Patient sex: F
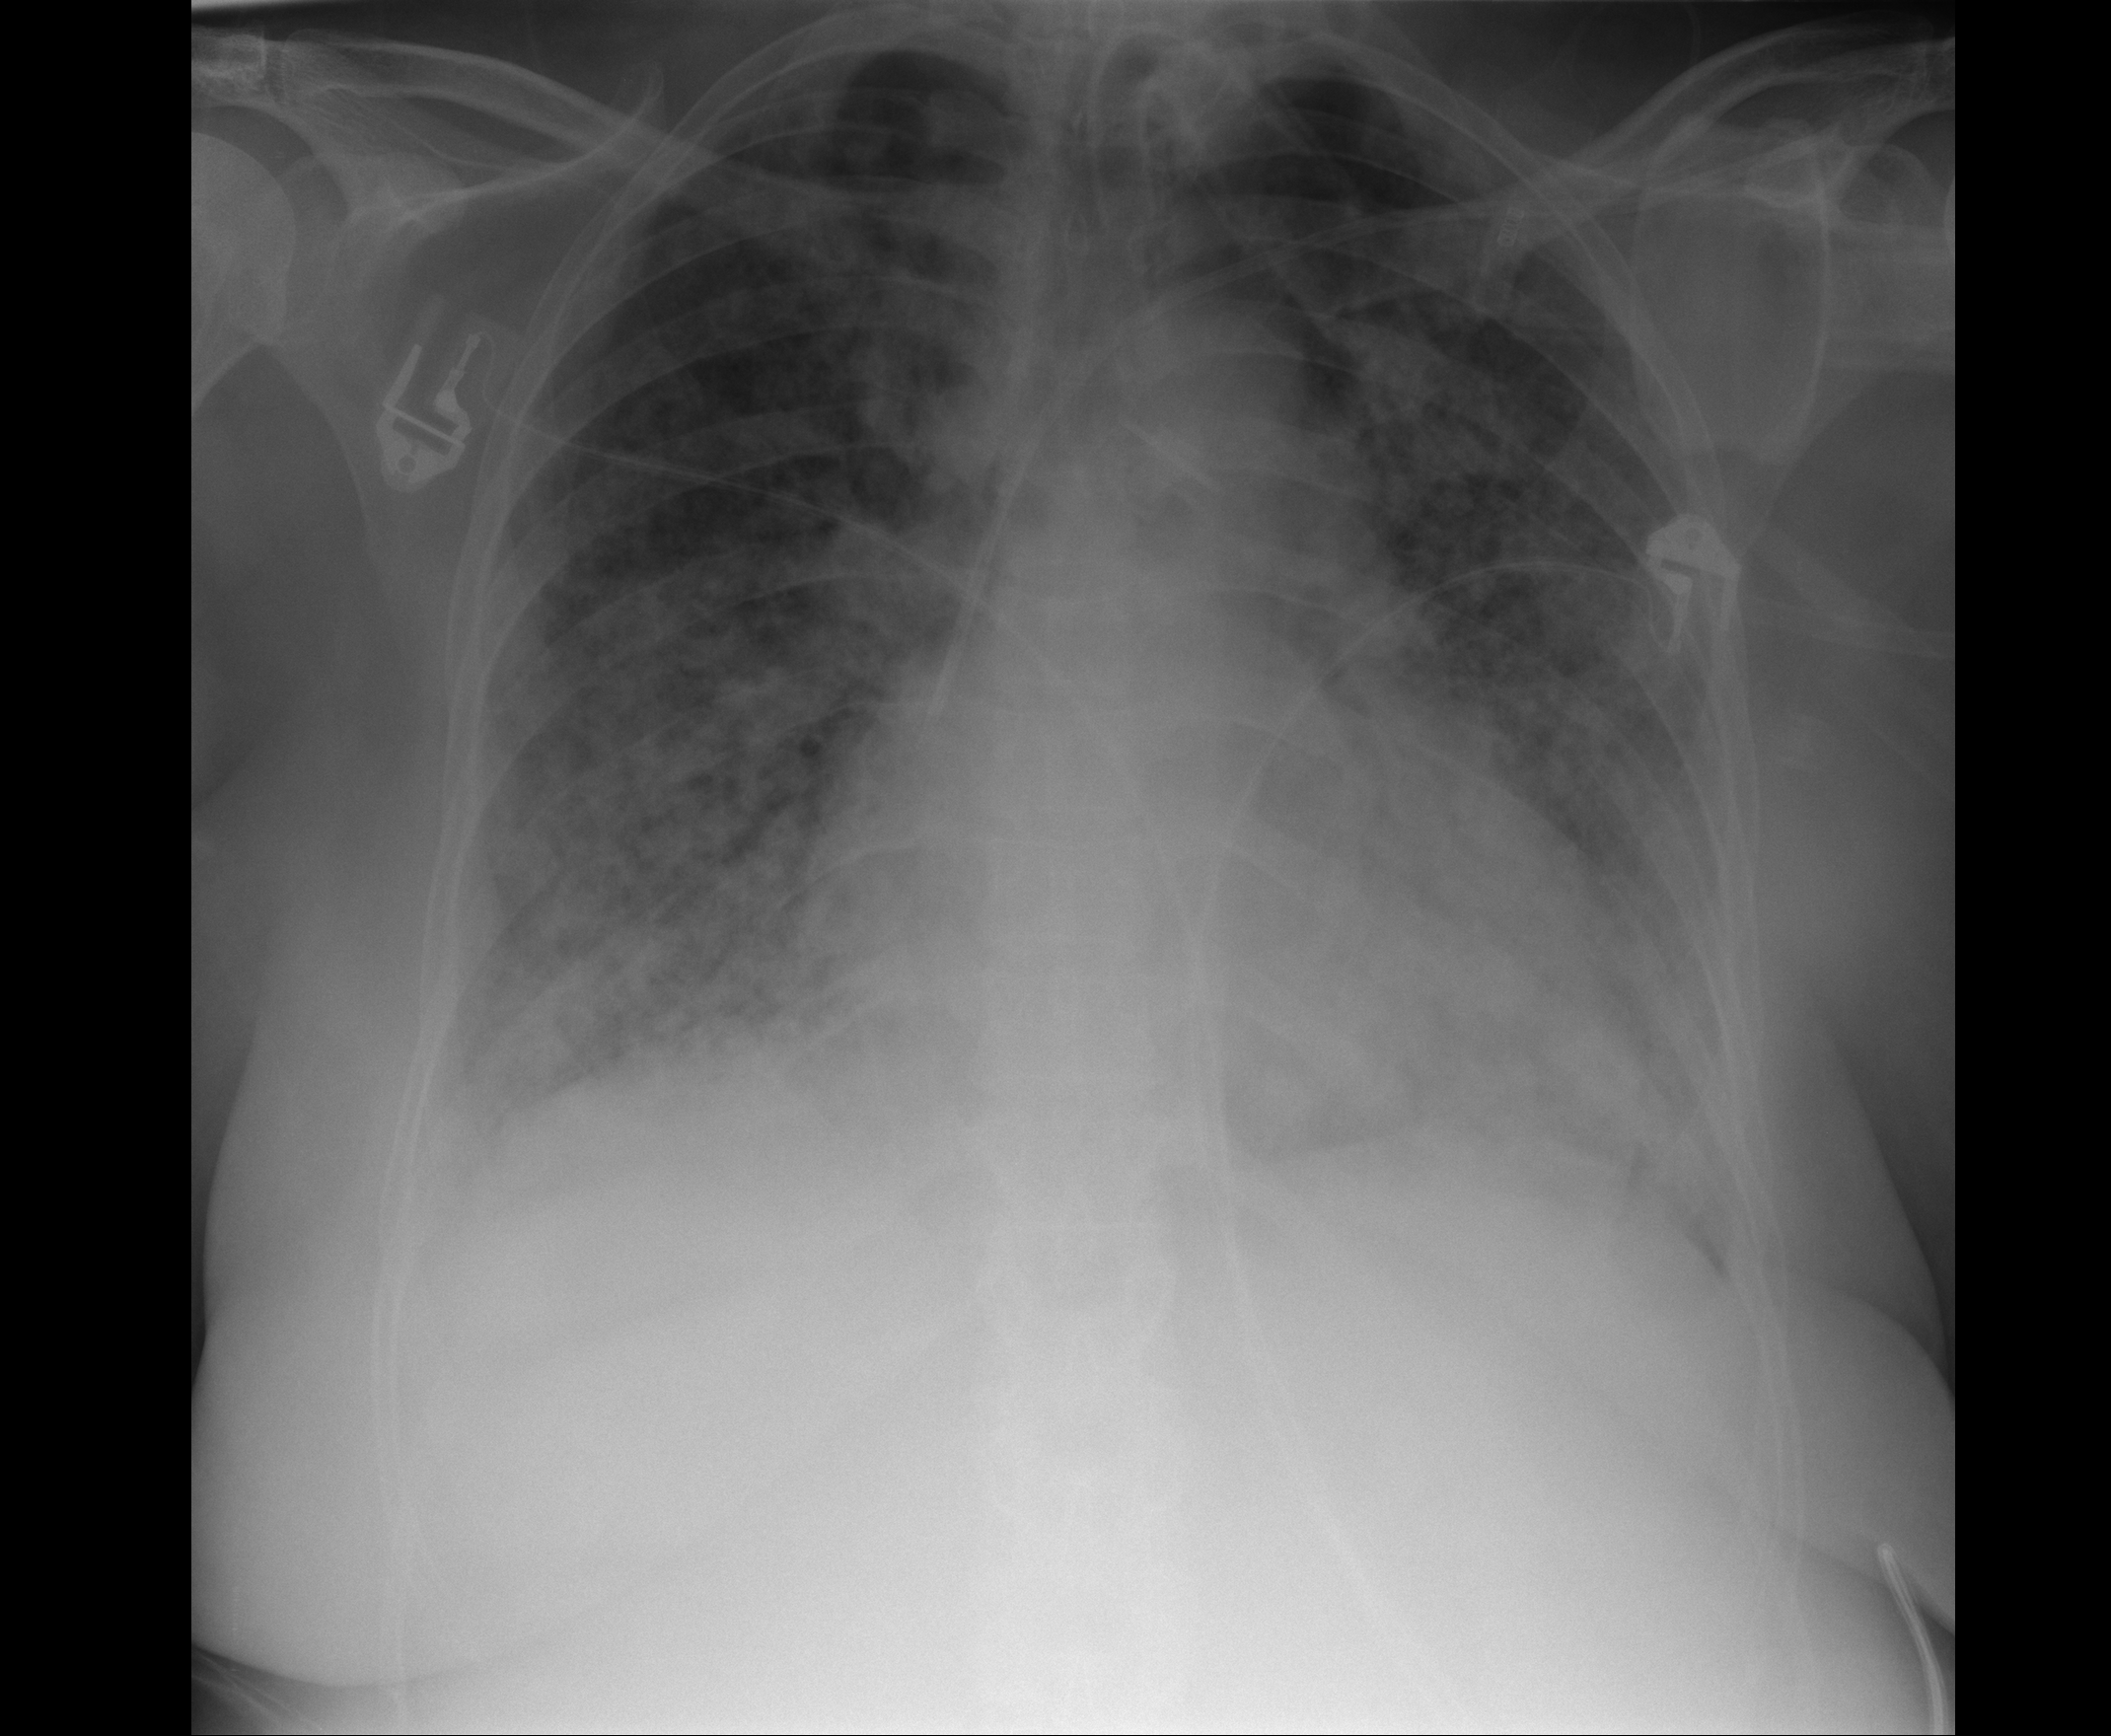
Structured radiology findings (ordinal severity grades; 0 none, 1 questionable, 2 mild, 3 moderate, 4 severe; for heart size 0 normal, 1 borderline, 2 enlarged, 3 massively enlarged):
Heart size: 2
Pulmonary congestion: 0
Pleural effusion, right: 1
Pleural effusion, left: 1
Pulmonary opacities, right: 4
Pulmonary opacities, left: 4
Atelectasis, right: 3
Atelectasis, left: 3